Interaction volume radius: 10 \u00c5
Interaction volume height: 35 \u00c5
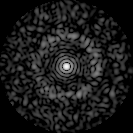
Disorder parameter: 0.8265